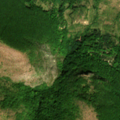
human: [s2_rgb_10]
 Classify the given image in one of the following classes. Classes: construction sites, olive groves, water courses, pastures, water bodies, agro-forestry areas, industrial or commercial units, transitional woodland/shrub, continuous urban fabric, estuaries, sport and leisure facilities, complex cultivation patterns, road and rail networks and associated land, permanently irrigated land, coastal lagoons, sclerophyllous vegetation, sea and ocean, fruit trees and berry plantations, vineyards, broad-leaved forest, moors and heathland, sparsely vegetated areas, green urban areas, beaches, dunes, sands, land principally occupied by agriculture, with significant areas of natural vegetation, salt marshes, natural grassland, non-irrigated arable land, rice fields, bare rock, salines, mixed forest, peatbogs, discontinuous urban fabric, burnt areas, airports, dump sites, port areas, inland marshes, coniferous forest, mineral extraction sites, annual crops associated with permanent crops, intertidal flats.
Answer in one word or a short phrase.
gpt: pastures, land principally occupied by agriculture, with significant areas of natural vegetation, broad-leaved forest, natural grassland, transitional woodland/shrub